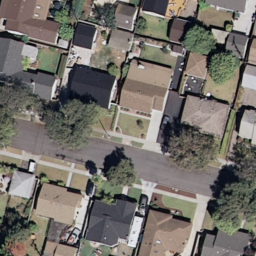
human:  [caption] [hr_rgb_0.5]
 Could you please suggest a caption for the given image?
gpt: It is a medium residential area .

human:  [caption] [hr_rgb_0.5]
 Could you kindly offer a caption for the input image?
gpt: A medium residential area with houses closed to each other .

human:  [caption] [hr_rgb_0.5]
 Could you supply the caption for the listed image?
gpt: A medium residential area with a road goes through this area .

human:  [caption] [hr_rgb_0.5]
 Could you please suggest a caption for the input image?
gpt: Many houses with plants surrounded in the medium residential area .

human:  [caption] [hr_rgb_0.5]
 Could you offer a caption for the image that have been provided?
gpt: This is a medium residential area with a  road goes through this area .